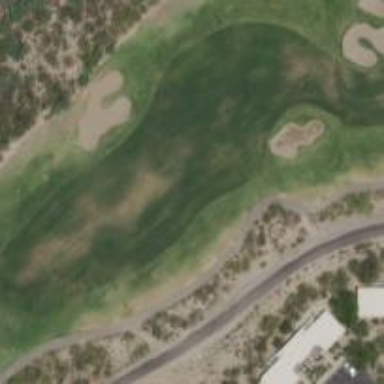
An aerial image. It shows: Golf hole.